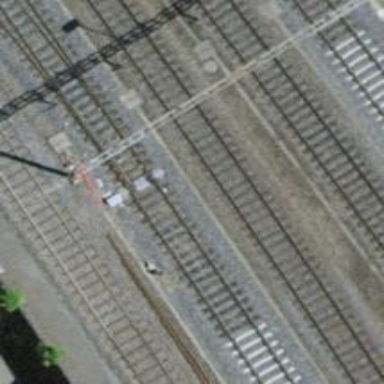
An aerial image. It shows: Railway switch.